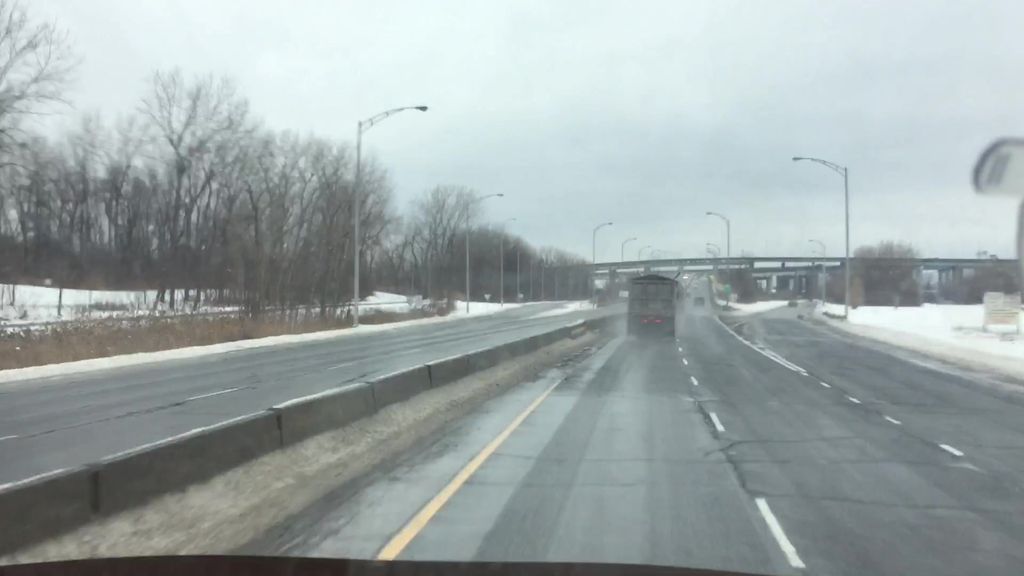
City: montreal